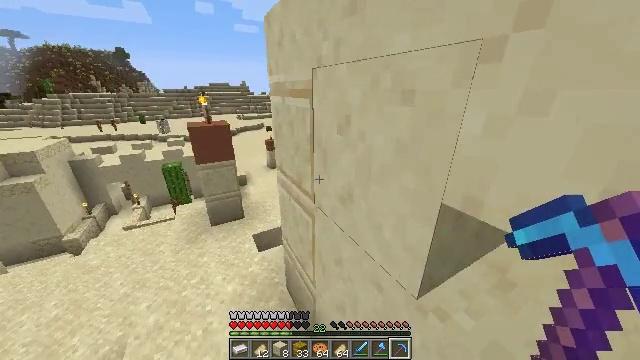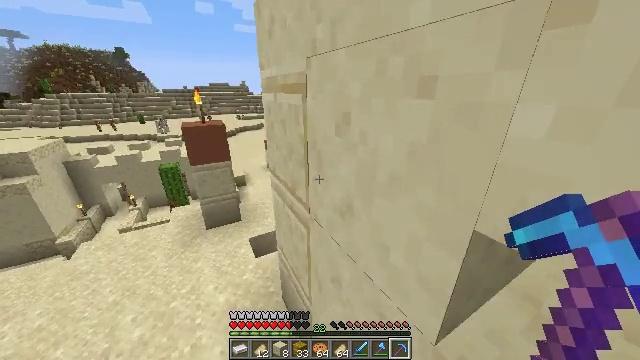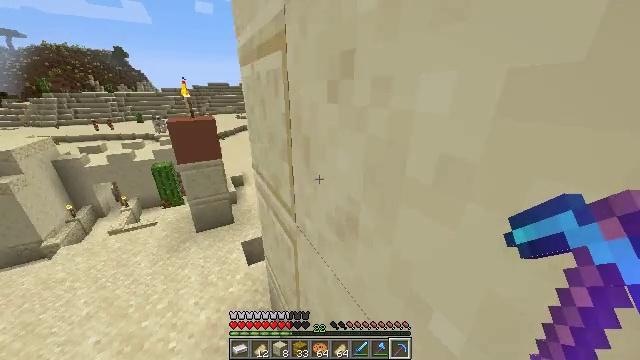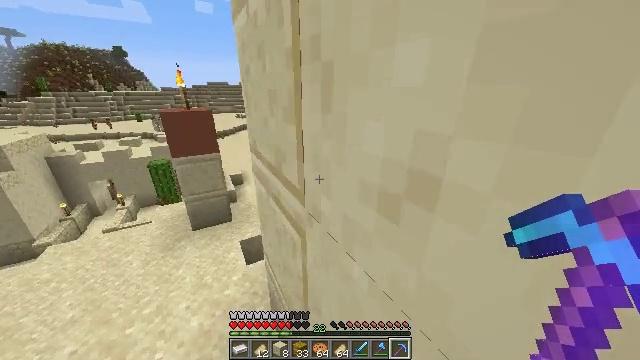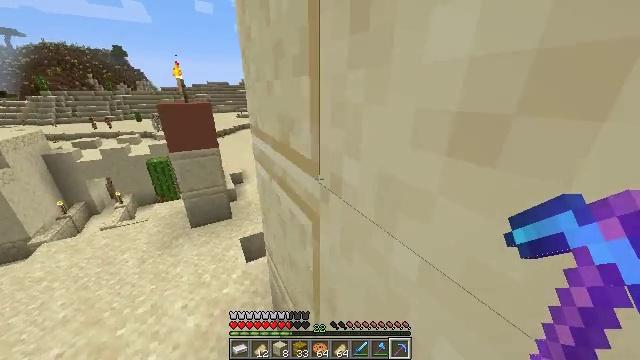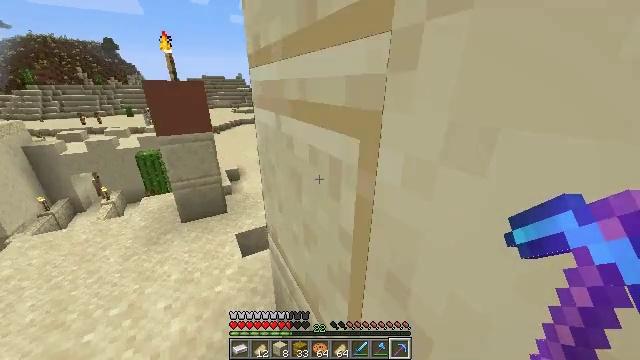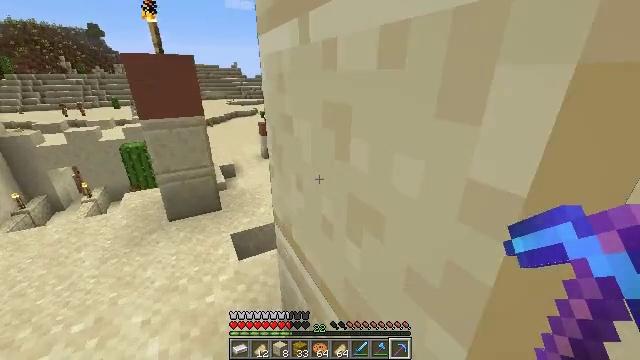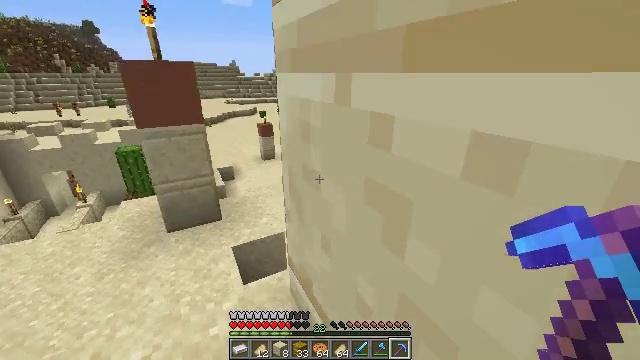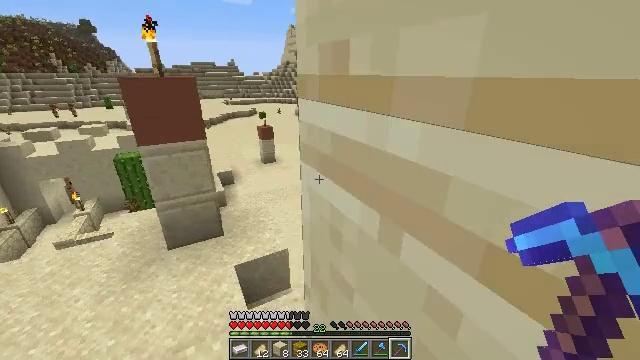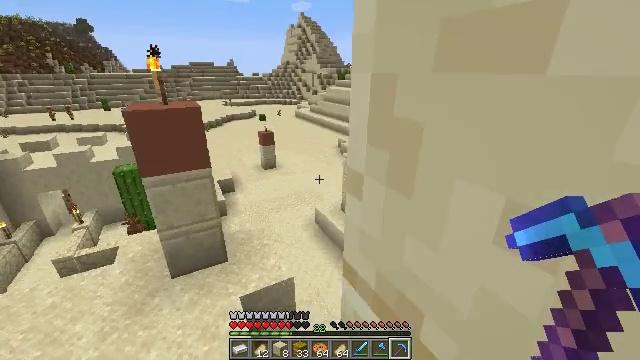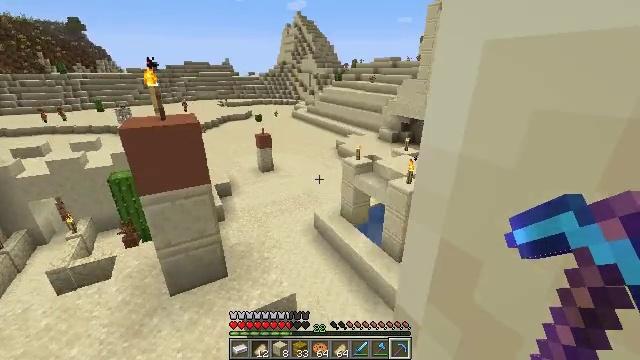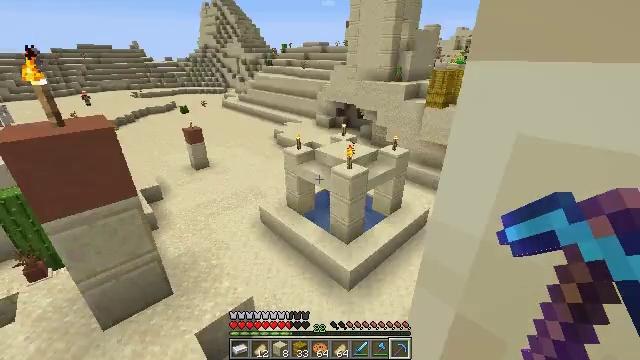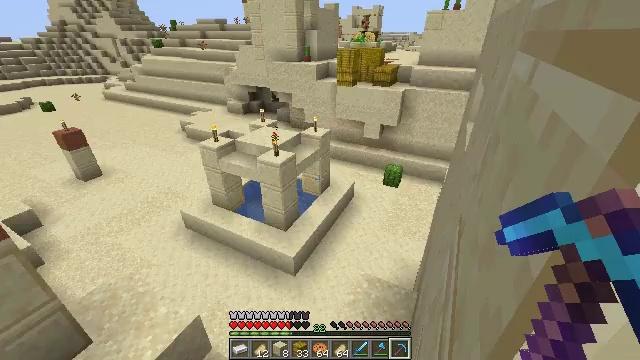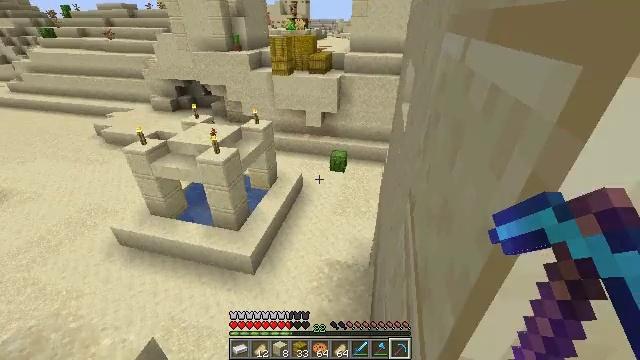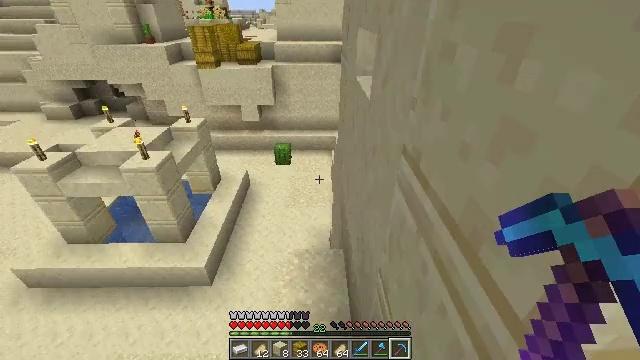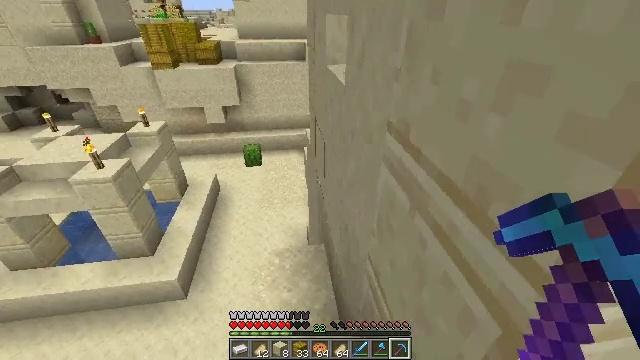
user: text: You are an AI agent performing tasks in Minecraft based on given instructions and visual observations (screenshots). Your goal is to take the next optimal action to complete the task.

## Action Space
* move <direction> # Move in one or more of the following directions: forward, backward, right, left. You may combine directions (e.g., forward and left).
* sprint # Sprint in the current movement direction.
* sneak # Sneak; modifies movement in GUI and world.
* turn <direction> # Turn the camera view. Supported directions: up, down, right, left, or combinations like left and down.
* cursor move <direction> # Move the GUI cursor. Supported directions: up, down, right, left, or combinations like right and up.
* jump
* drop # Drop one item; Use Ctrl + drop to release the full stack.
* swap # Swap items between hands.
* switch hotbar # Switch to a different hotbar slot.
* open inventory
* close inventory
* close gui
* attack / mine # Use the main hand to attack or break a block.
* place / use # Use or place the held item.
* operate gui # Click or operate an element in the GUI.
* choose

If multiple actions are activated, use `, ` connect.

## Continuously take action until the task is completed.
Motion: motion action
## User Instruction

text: Gather sand from the desert.
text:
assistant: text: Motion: move forward, jump
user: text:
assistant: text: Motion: move forward, jump
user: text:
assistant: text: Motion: move forward, sprint, jump
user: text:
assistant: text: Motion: move forward, sprint, jump
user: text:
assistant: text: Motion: move forward, sprint, jump
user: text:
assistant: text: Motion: move forward, sprint, jump
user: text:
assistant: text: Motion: move forward, sprint, jump
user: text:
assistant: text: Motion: move forward, jump
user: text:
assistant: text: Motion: move forward, jump
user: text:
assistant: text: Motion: move forward
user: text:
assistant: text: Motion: move forward, turn right and down
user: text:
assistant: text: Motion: move forward, turn right and down
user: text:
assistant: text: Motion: move forward, turn right and down
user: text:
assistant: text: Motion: move forward, turn right and down
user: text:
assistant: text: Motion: move forward, sprint, turn right
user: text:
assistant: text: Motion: move forward, sprint
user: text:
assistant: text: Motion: move forward, sprint
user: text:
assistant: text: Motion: move forward, sprint
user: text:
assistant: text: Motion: move forward
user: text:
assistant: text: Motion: move forward, turn right
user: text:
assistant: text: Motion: move forward, turn right
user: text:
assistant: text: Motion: move forward, sprint
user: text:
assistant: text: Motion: move forward, sprint
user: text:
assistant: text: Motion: move forward, sprint
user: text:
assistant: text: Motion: move forward
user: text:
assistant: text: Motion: move forward
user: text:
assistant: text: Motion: move forward
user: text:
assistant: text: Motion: move forward, turn left
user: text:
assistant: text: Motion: move forward, sprint, turn left
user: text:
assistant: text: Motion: move forward, sprint